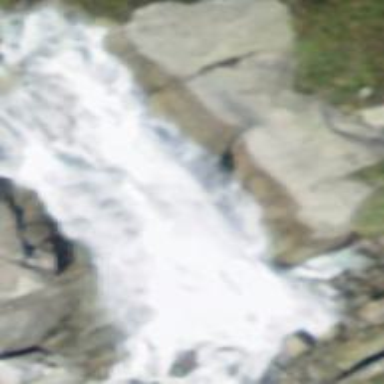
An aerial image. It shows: Beautiful waterfall in nature.